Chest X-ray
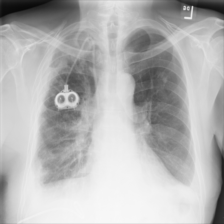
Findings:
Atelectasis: negative
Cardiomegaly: negative
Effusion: positive
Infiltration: positive
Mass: negative
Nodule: negative
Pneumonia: negative
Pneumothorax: negative
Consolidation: negative
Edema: negative
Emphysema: negative
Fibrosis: negative
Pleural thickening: negative
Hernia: negative